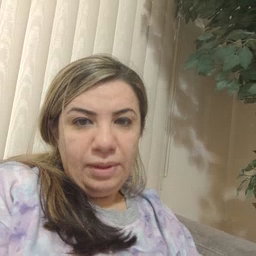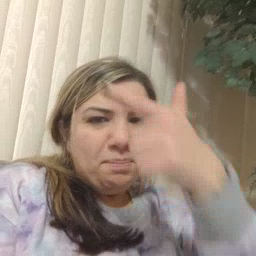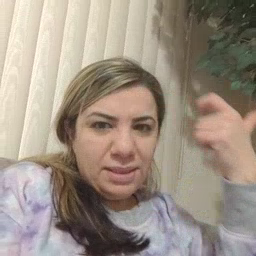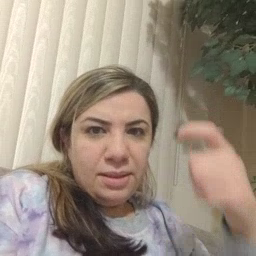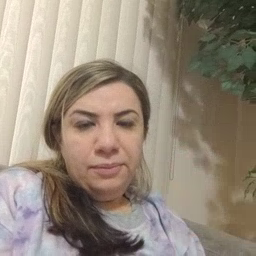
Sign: because